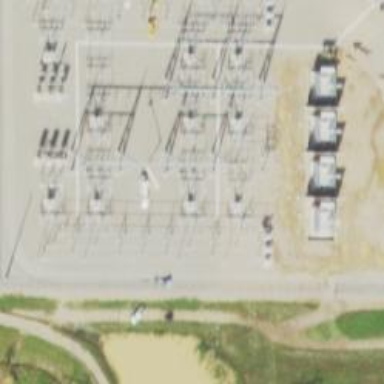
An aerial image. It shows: Switch for power supply.